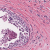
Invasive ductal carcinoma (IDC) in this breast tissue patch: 1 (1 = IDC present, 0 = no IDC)